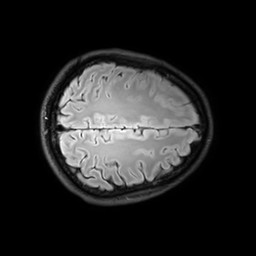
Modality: FLAIR
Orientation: axial
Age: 46
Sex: male
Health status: ill
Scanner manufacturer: philips
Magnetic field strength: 3 T
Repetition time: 4.8 s
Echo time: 0.3044 s